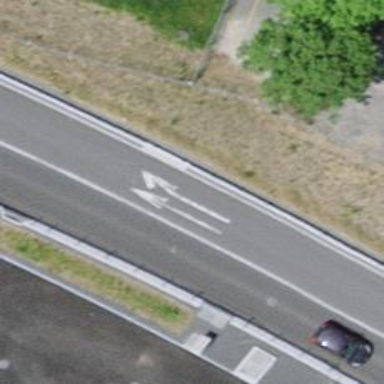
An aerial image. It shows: Tunnel footway.